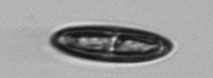
Label: pennate